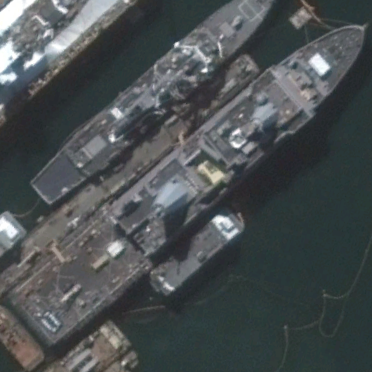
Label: combat